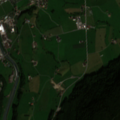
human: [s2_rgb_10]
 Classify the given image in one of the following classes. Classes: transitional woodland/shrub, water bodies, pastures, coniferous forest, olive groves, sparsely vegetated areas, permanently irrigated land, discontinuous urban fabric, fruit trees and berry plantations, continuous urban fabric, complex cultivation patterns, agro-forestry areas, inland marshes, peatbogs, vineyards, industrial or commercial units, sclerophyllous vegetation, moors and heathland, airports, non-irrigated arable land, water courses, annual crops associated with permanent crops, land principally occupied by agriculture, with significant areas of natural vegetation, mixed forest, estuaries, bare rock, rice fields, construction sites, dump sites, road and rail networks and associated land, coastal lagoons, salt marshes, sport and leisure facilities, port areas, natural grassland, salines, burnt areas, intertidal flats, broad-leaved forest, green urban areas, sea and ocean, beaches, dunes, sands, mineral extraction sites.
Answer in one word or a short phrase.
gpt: discontinuous urban fabric, pastures, mixed forest